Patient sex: M
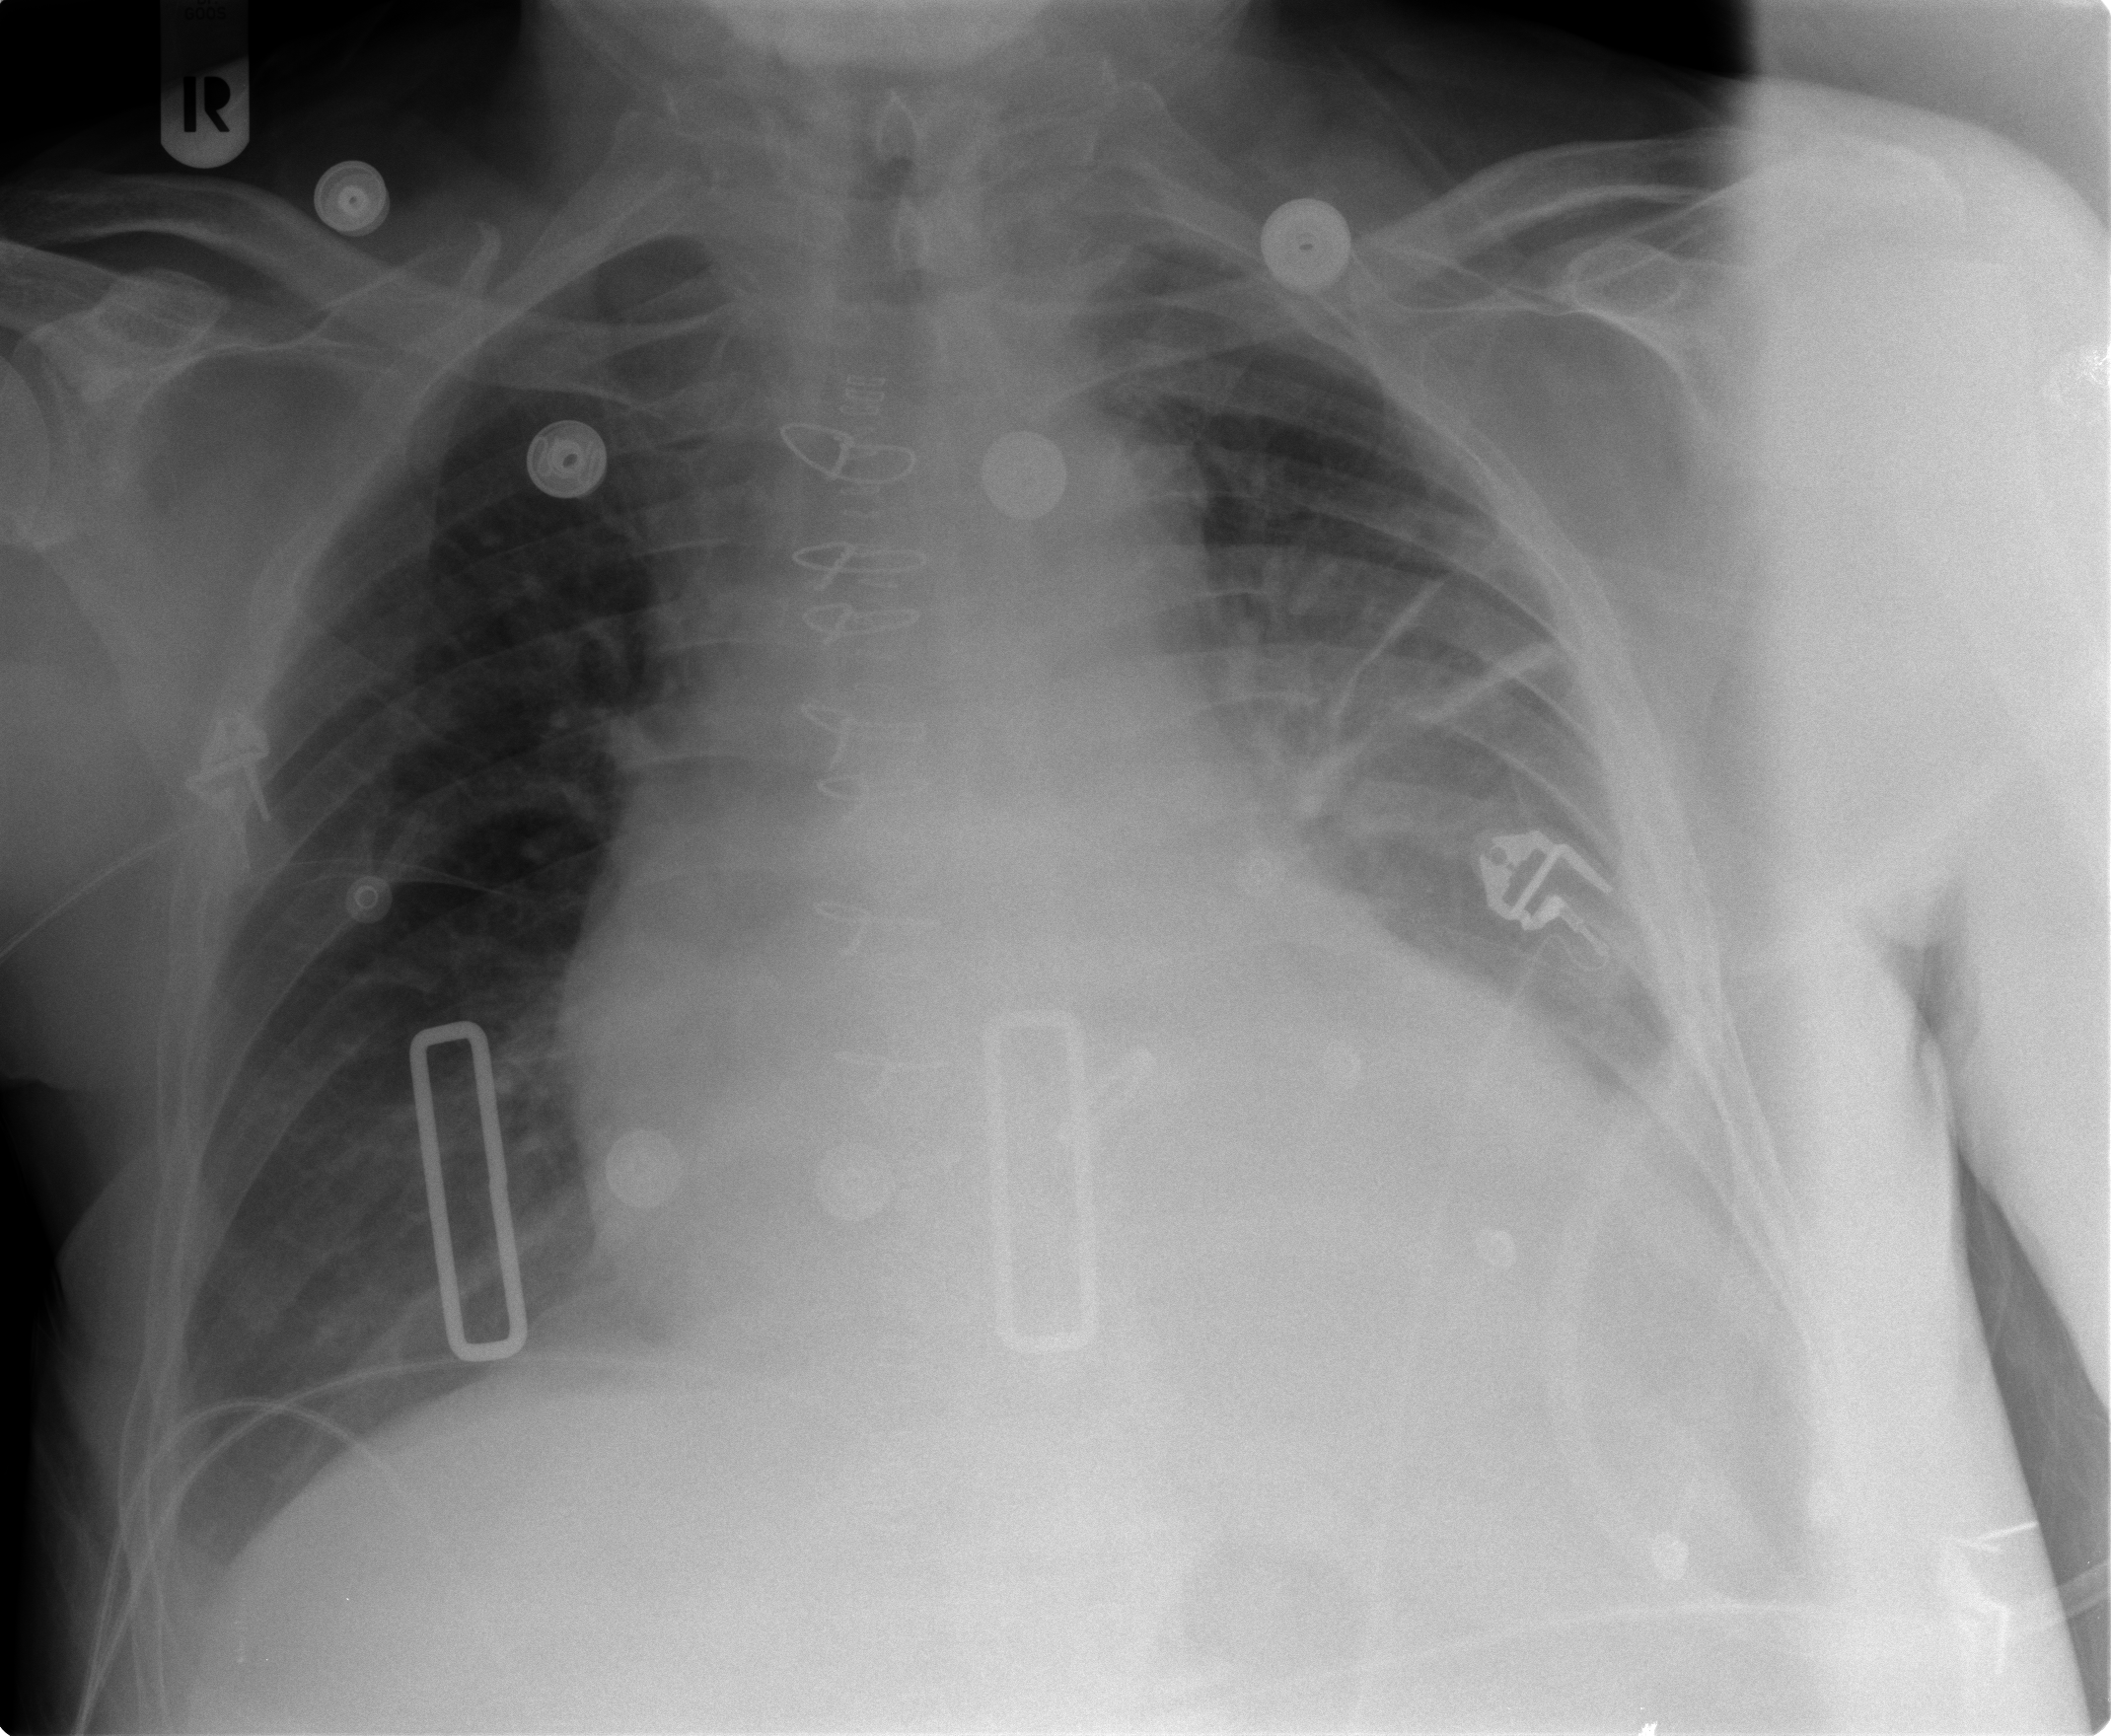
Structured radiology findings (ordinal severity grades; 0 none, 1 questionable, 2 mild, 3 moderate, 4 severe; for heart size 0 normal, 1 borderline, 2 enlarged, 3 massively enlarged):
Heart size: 2
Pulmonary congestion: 2
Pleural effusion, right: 0
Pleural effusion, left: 2
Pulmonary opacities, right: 0
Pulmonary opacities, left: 0
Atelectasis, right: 1
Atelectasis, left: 3